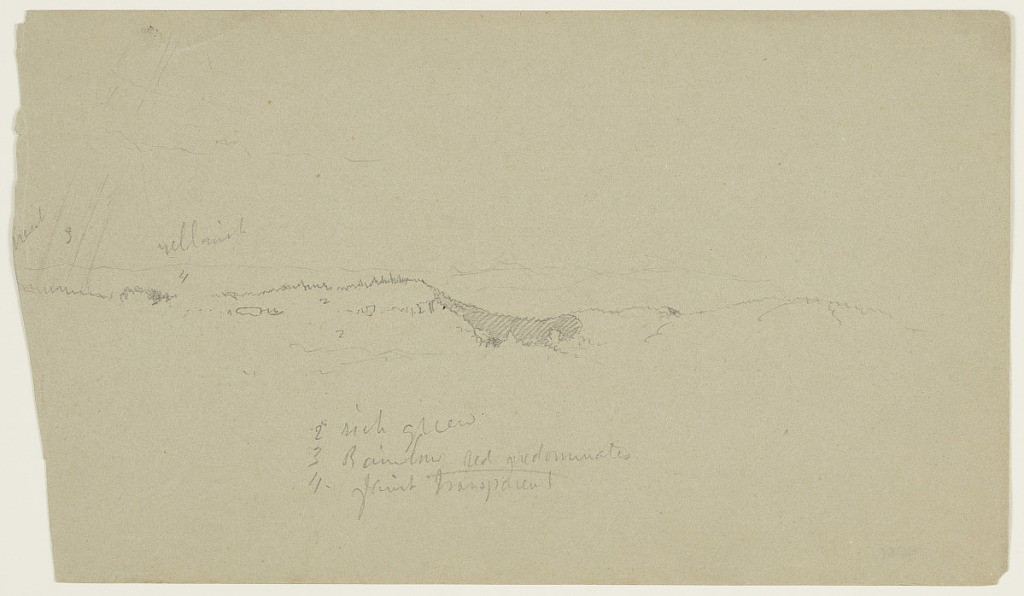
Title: Rainbow over Wooded Hills
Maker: Frederic Edwin Church, American, 1826–1900
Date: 1870–73
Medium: Graphite on gray wove paper
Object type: Drawing
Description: Landscape sketch showing a view of a portion of a rainbow arching over a range of wooded hills, likely near the artist's property in Hudson, New York. At far left, the rainbow's striated bands rise and extend out of view at upper left, while a low range of hills covered in trees extends horizontally across the composition in the middle distance. A dark declivity is visible at center. In the background, a rolling mountain range is faintly visible.